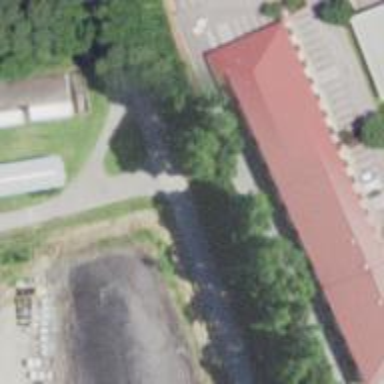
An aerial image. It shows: Commercial building.